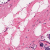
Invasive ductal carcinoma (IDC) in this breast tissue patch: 0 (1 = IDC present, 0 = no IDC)